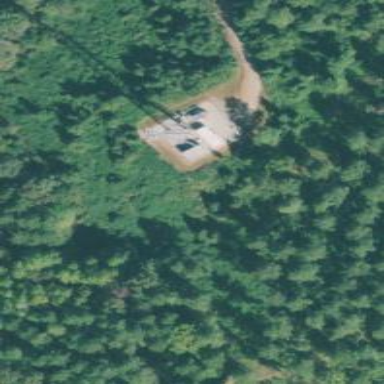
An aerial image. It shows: Mast tower used for communication.